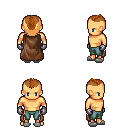
a pixel art fantasy rpg character, male body template, human, tanned skin, brown cape, teal pants, brunette short mohawk hairstyle, metal gloves, white slippers, four views (front, back, left, right), 2x2 character sprite sheet, small pixel art, hard edges, no anti-aliasing